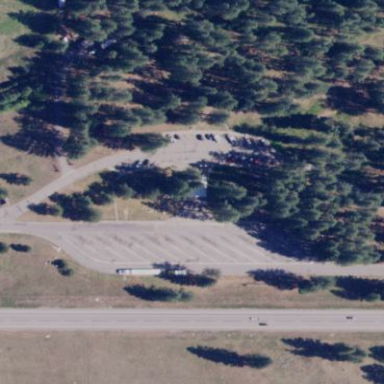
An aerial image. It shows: Rest area on the road.